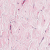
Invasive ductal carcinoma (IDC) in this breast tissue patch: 0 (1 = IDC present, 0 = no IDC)